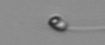
Label: flagellate